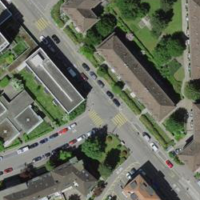
EUNIS habitat code: 54
Species observed at this site:
Traunsteinera globosa
Chrysosplenium alternifolium
Geum reptans